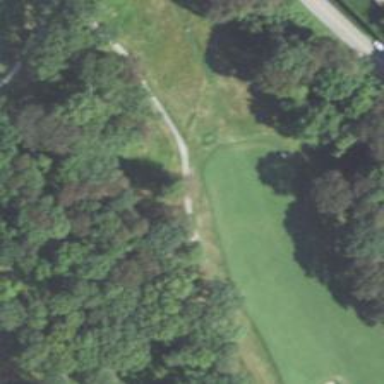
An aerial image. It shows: Pathway for golfing.